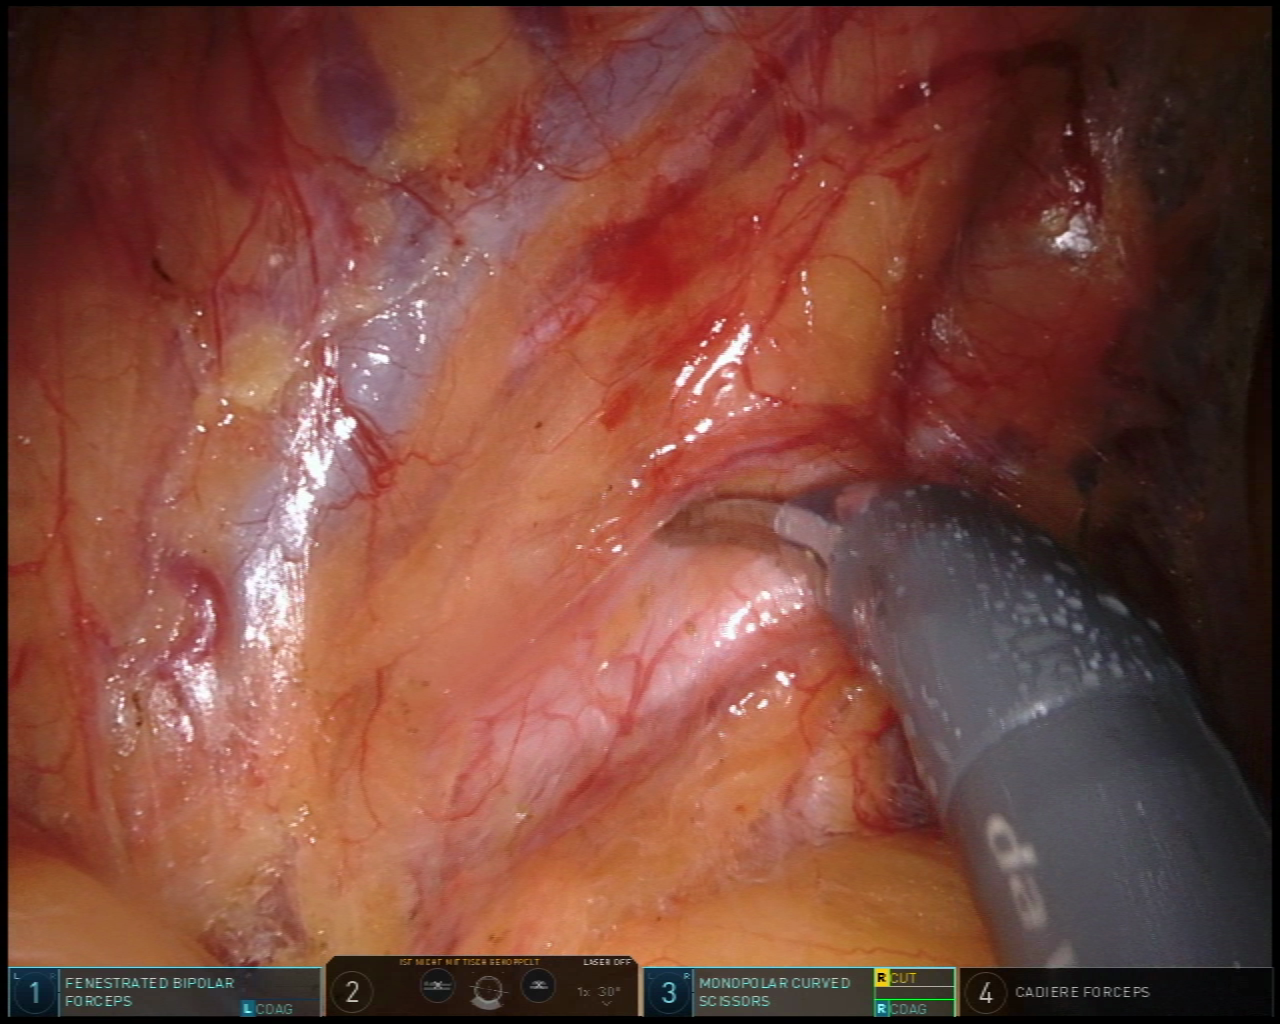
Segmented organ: ureter
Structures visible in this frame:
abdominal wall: no
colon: no
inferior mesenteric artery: no
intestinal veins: no
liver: no
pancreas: no
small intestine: no
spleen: no
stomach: no
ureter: yes
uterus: no
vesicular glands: no